Interaction volume radius: 10 \u00c5
Interaction volume height: 10 \u00c5
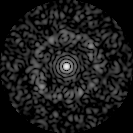
Disorder parameter: 0.7877